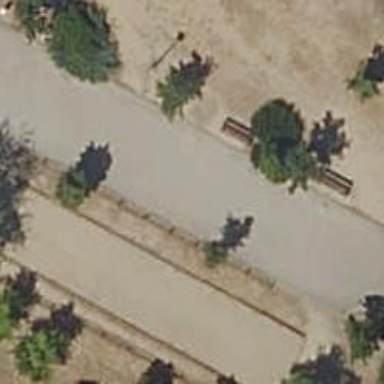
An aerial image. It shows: Bench for seating.